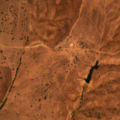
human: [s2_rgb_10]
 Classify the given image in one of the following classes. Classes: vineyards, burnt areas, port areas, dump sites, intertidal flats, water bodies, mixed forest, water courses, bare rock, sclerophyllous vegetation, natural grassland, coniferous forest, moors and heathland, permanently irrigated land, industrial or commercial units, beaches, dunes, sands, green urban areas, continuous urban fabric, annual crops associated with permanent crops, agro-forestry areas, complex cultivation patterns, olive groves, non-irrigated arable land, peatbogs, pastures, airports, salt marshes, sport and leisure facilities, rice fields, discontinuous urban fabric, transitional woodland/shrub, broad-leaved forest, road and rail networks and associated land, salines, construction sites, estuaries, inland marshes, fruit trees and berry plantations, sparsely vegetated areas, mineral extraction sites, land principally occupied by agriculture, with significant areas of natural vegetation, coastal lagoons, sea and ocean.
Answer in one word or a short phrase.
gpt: olive groves, pastures, agro-forestry areas, transitional woodland/shrub